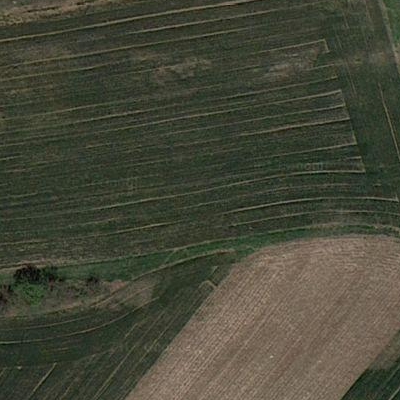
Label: Field